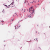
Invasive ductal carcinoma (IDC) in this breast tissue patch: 0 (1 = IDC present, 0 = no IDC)